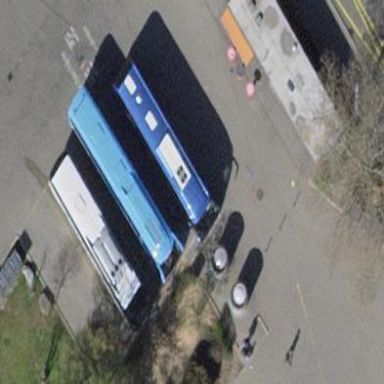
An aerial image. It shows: Parking space designated for buses.